Field crop: maize
Growth stage: 2
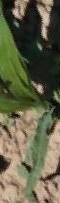
Species: maize